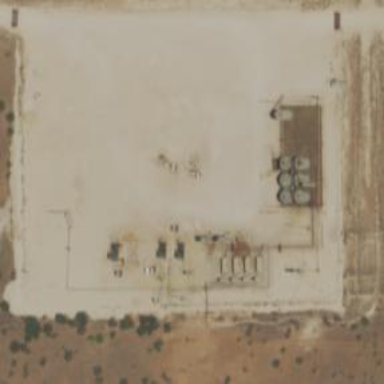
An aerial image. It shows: Petroleum well that is man-made.